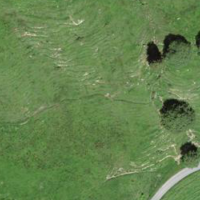
EUNIS habitat code: 25
Species observed at this site:
Orchis mascula